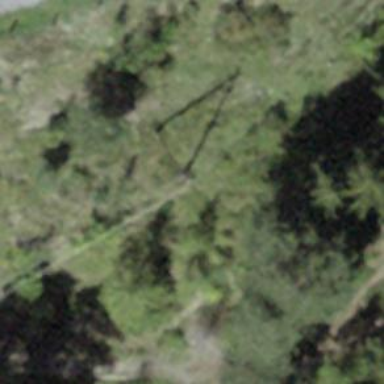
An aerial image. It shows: Minor power line.